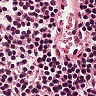
Metastatic tissue present: no